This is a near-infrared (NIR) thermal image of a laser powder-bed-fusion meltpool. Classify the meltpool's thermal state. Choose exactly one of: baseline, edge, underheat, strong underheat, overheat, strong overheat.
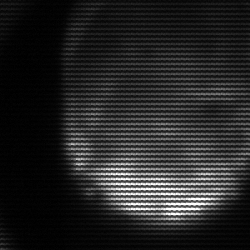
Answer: edge